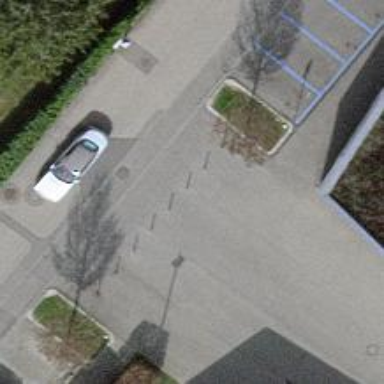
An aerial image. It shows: Bollard barrier.